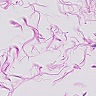
Metastatic tissue present: no